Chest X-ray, PA view. Patient: 45 years old, sex F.
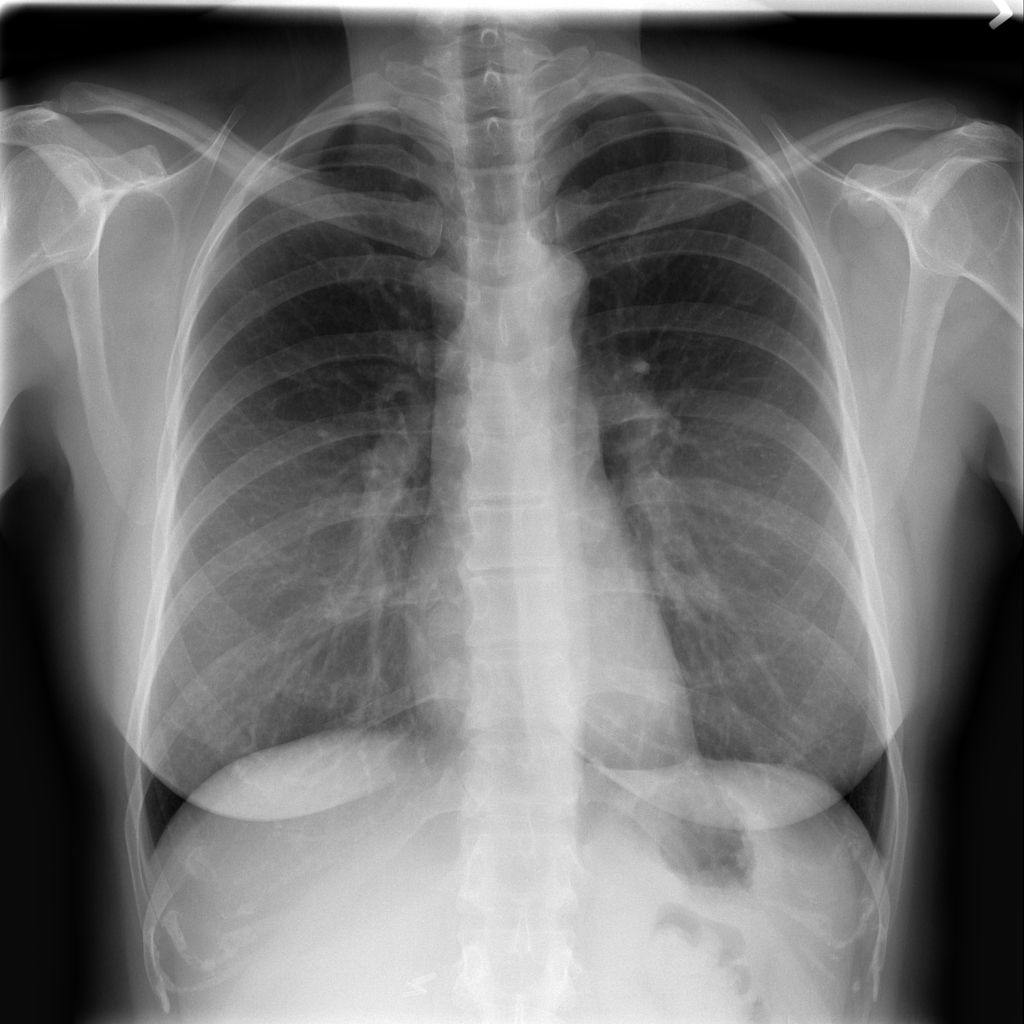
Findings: No Finding